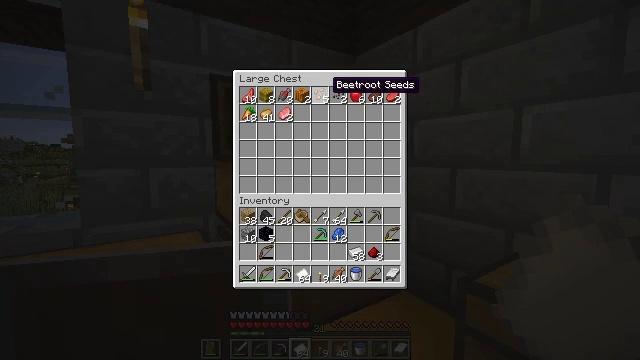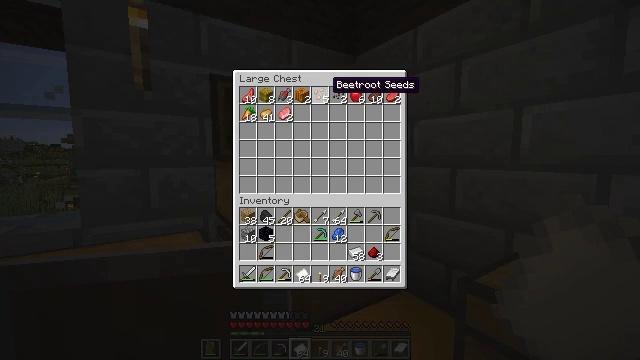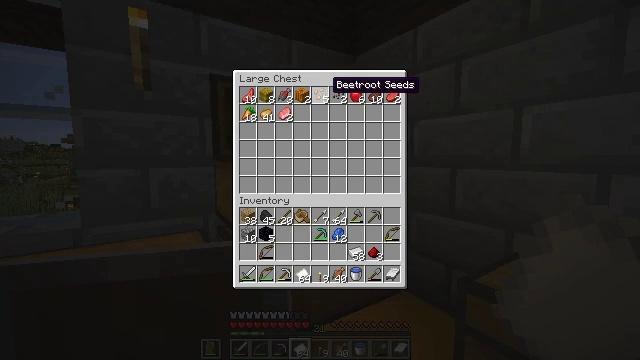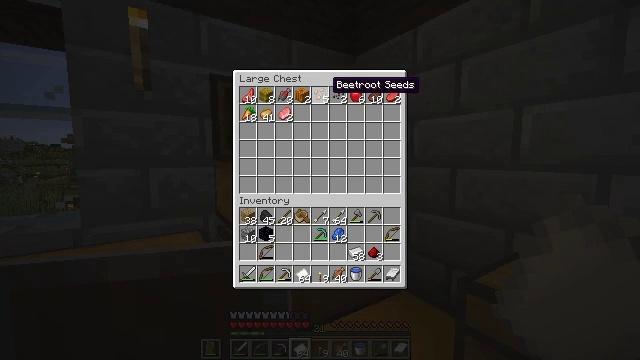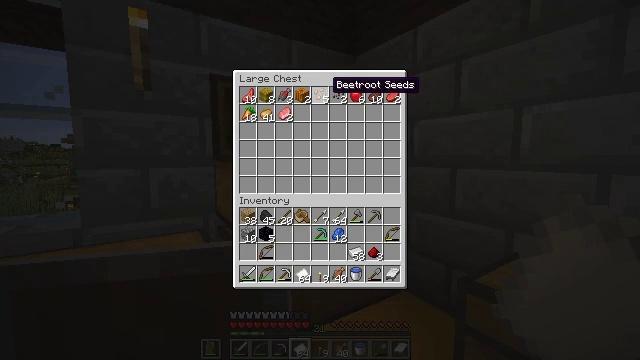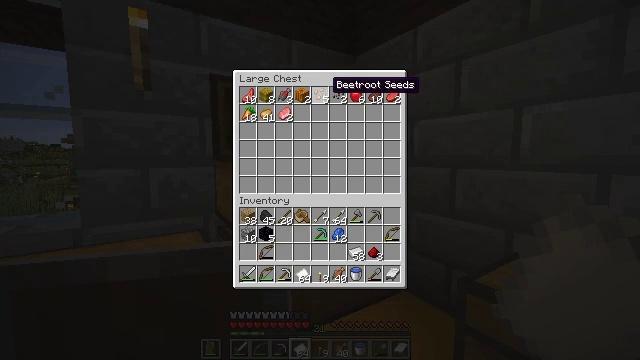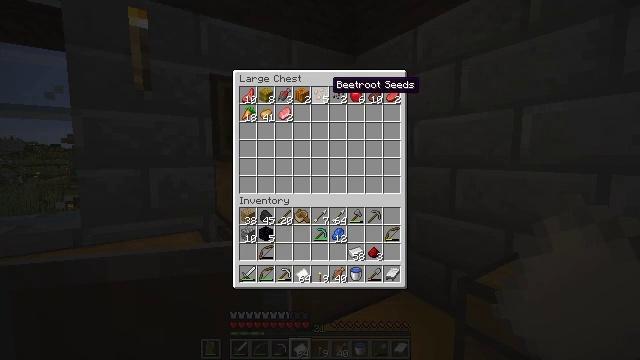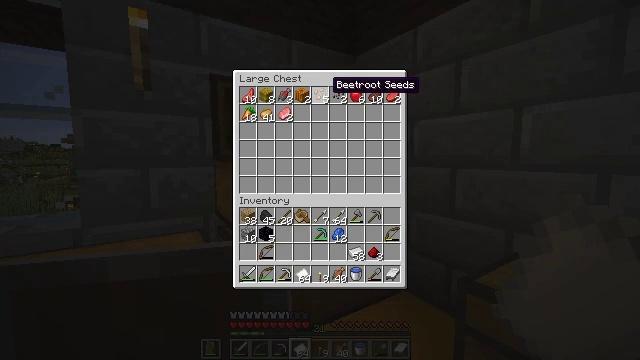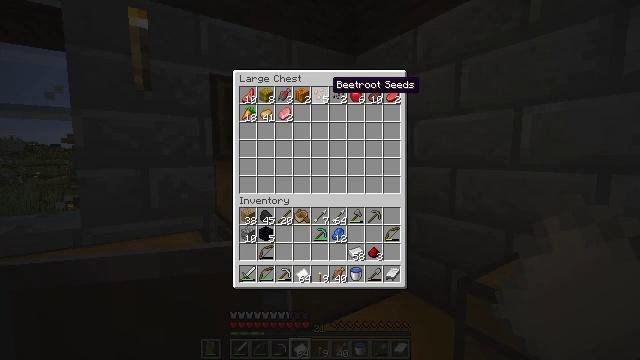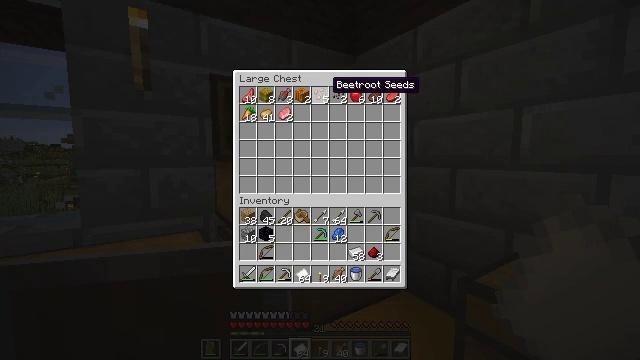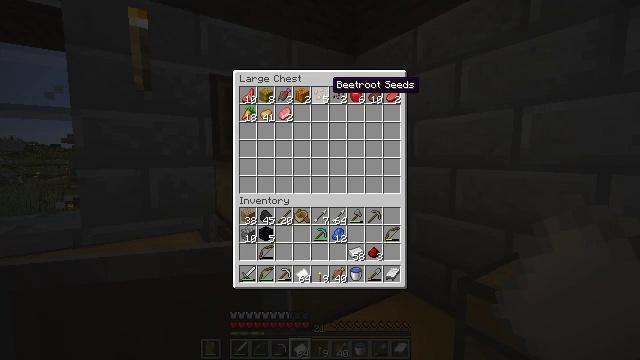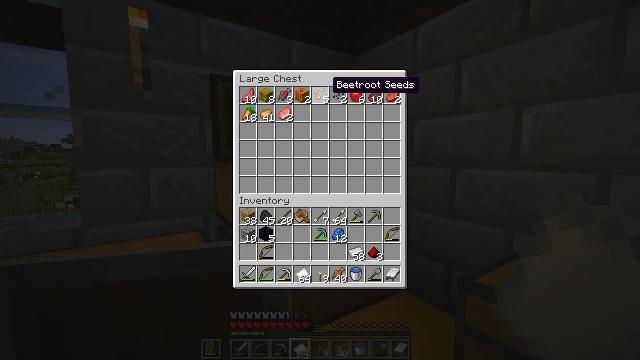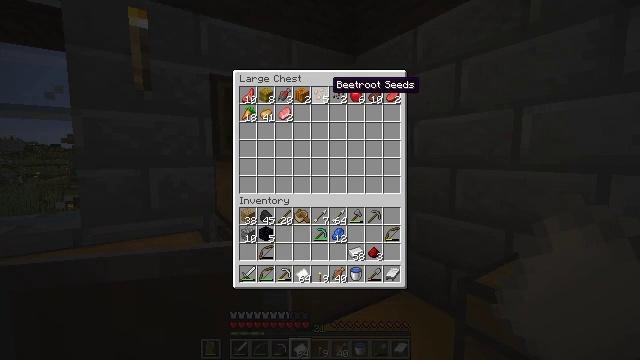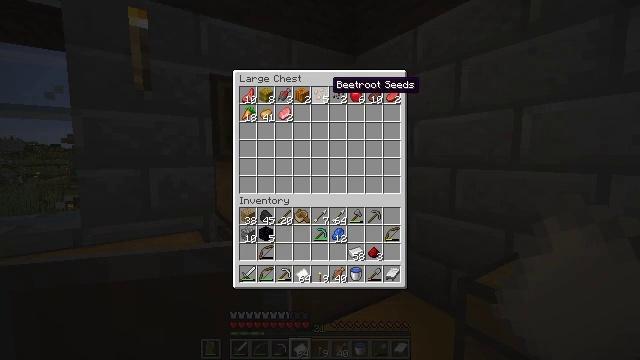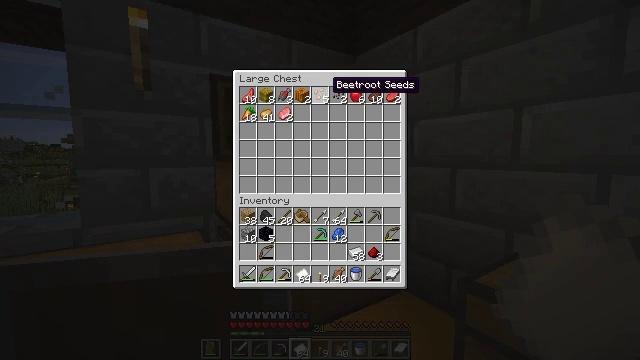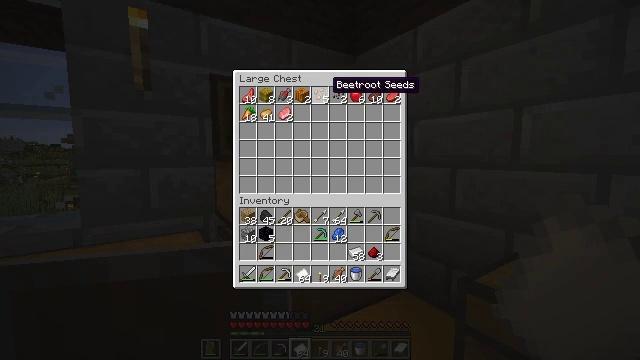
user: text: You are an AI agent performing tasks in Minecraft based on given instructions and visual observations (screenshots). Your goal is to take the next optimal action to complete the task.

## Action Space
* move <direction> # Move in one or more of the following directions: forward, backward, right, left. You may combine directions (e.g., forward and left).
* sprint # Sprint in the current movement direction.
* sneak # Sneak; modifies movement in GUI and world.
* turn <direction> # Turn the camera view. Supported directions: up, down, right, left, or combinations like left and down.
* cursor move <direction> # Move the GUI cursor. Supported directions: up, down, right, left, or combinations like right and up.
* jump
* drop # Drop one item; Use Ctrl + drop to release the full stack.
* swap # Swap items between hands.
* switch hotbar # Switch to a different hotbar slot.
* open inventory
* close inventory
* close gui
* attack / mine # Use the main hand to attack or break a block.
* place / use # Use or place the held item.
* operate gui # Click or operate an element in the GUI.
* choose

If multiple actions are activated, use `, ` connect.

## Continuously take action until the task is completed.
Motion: motion action
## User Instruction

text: Craft an iron block.
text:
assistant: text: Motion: no_op
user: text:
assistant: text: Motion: no_op
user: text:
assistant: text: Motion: no_op
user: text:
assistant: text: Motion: no_op
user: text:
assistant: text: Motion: no_op
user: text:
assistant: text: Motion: no_op
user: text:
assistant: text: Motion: no_op
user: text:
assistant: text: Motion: no_op
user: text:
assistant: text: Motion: no_op
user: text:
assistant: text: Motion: no_op
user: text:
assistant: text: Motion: no_op
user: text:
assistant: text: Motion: no_op
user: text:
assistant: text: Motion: no_op
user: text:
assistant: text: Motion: no_op
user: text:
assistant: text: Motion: no_op
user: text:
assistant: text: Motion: no_op
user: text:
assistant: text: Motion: no_op
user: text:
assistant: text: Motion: no_op
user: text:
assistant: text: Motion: no_op
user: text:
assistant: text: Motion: cursor move left and down
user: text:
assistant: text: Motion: cursor move left and down
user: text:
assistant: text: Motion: cursor move down
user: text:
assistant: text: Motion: cursor move right and down
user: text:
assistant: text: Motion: cursor move down
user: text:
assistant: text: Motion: no_op
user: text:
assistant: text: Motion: cursor move right
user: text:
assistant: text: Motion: cursor move right
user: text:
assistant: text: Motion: cursor move down
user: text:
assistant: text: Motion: no_op
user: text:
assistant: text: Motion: no_op